Field crop: tomato
Growth stage: 1
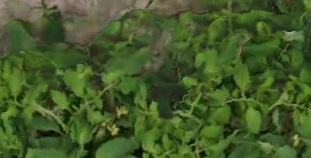
Species: tomato